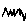
Label: zigzag